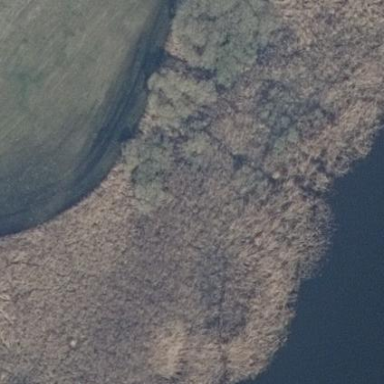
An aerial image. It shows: Wetland area characterized by wet meadow.